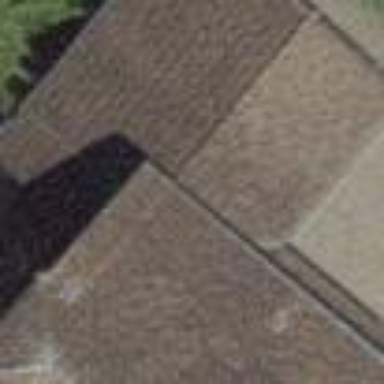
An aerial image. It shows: Garage.